Question: How do you deal with new dependencies on an older pull request in GitHub
When you have to update a branch that already has an existing pull request but has become dependent on a future branch
See Awfully crafted flow chart

Details:
So lets say you make
'''
feature 1 --> pull request
feature 2 --> pull request
feature 3 --> pull request
'''
Client/boss request a change to feature one that will make it dependent on feature 2
Now if the pull request gets processed in the order
1, 2 ,3 then the first pull can not be tested until branch 2 is merged
The question is what is the right way to deal with this ?
What I currently do ...
Tell client ignore branch one's pull request and make one and two part of the same request
(this only works if they are in a succession sometimes the pulls are not in order)
Or
Make a new branch with all the changes and tell client ignore the first 3 requests
This seems silly, what is the proper way to handle this/ how do you handle it
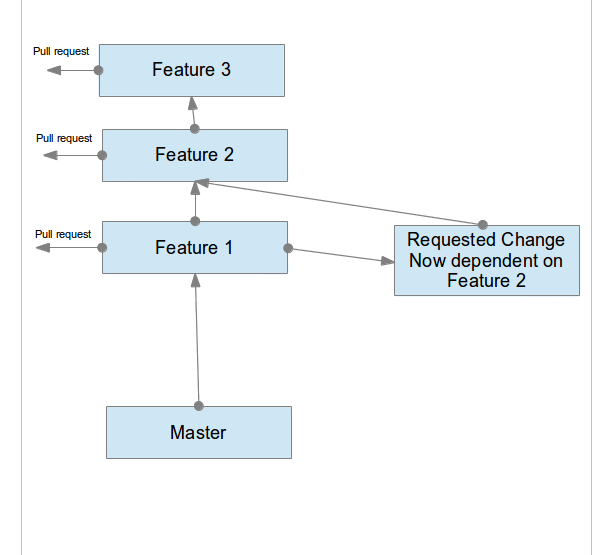
Answer: > Client/boss request a change to feature one that will make it dependent on feature 2
That means feature 1 and 2 just became one.
You can merge those two feature branches into a new feature branch, delete the old branches, and make a pull request from the new feature branch.
The third branch is unchanged.
From the point of view of the programmer consuming the pull request (on the original repo), he/she must not ask whether or not a pull request depends on another: each PR must be able to be tested in isolation.